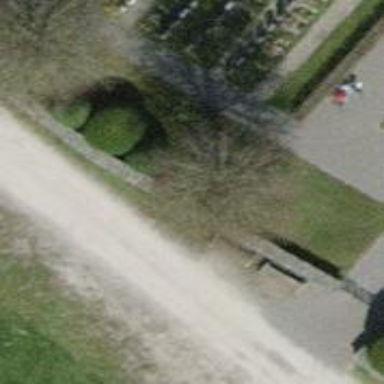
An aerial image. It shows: Brown bench.